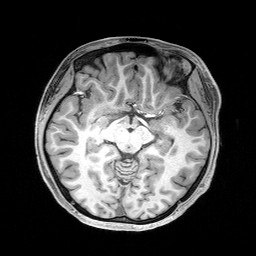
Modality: T1w
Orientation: coronal
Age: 23
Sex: female
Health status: healthy